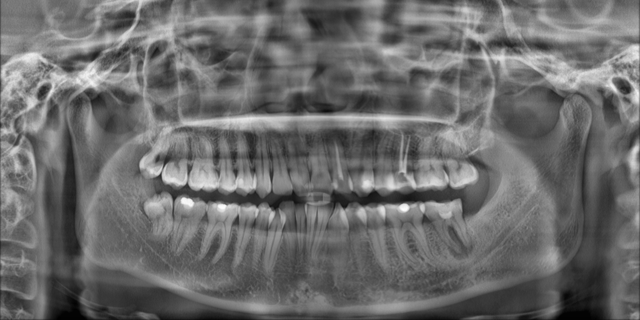
adult